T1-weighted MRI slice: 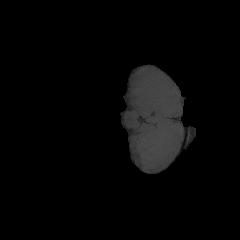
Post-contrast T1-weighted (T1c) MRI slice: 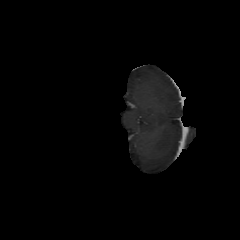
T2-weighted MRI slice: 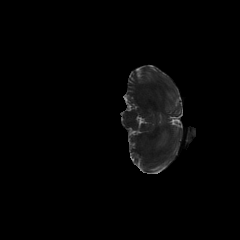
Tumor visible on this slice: no